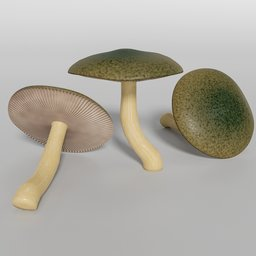
Label: nature